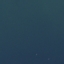
Land use / land cover class: SeaLake